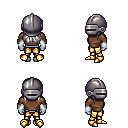
a pixel art fantasy rpg character, female body template, dark elf, purple skin, brown long-sleeve shirt, gold greaves, white unkempt hairstyle, metal helm, white cloth bracers, gold boots, four views (front, back, left, right), 2x2 character sprite sheet, small pixel art, hard edges, no anti-aliasing